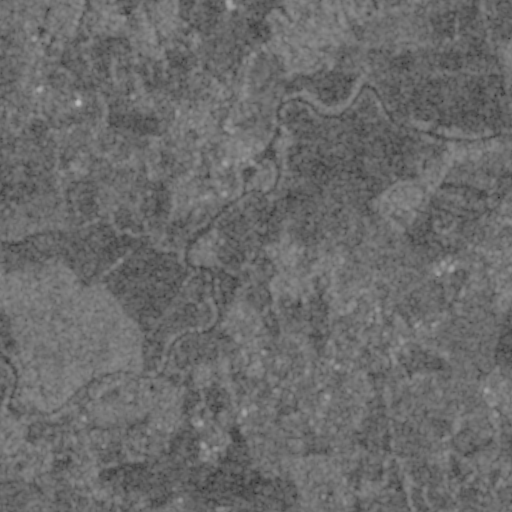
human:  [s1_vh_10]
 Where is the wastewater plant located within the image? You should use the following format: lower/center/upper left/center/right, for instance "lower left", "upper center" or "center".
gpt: The wastewater plant is located in the lower left of the image.
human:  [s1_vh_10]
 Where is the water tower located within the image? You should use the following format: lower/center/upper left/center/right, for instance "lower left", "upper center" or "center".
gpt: The water tower is located in the upper center of the image.
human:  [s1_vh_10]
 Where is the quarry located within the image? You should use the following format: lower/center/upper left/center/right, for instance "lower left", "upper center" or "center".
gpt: There is no quarry in the image.

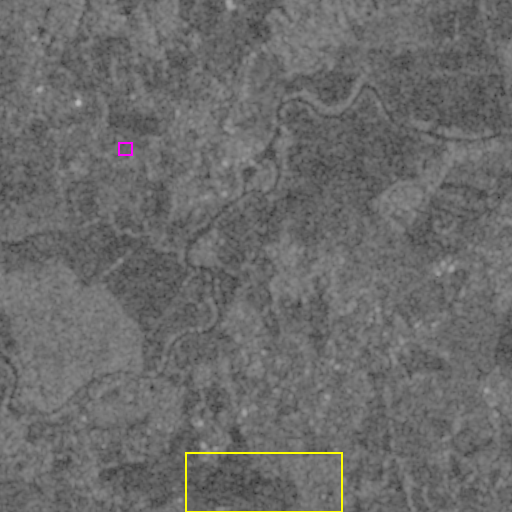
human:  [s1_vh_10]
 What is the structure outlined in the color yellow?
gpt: The structure outlined in yellow is a crop field.
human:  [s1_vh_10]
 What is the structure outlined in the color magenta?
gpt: The structure outlined in magenta is a park.
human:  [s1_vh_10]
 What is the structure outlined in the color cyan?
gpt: There is no cyan outline.